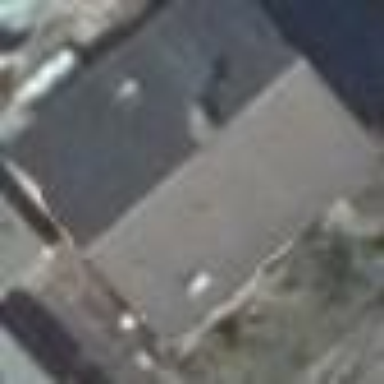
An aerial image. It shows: Detached building with gabled roof.